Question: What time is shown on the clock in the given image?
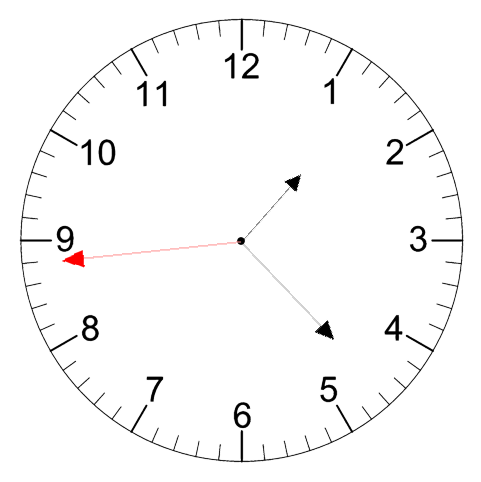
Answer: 01:22:44